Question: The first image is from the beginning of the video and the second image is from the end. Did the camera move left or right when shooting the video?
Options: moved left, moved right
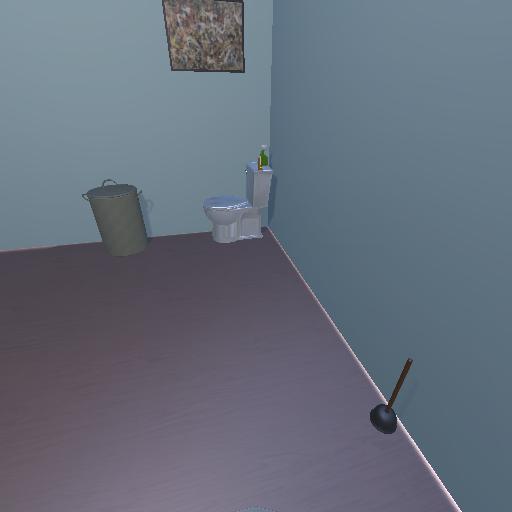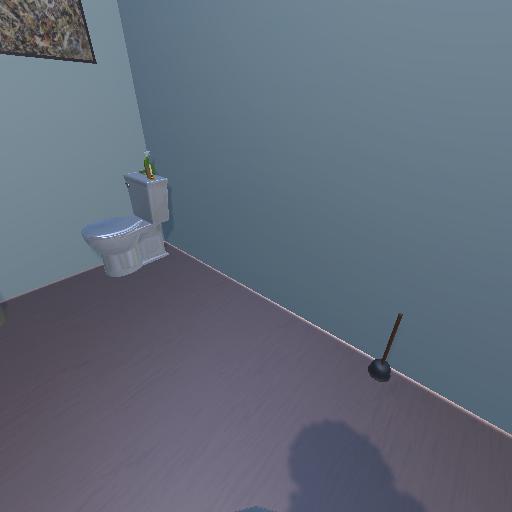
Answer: moved left